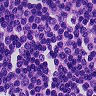
Metastatic tissue present: no